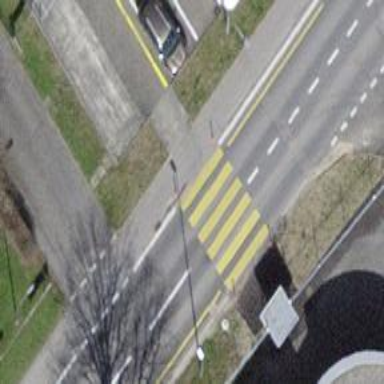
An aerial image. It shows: Kerb serving as barrier.